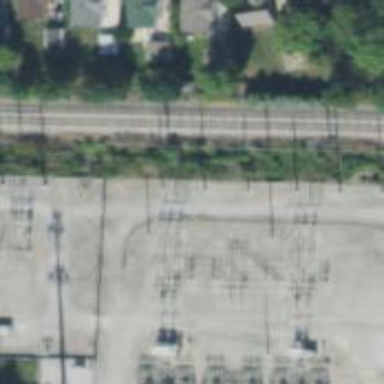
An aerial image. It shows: Power pole.